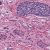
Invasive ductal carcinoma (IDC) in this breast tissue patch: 1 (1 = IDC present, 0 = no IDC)